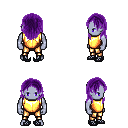
a pixel art fantasy rpg character, male body template, dark elf, purple skin, gold chest armor, gold greaves, purple long hairstyle, ghillies, four views (front, back, left, right), 2x2 character sprite sheet, small pixel art, hard edges, no anti-aliasing